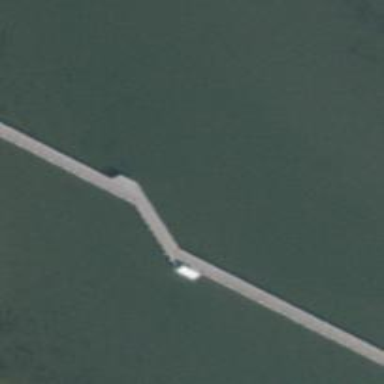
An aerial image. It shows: Footway on bridge.